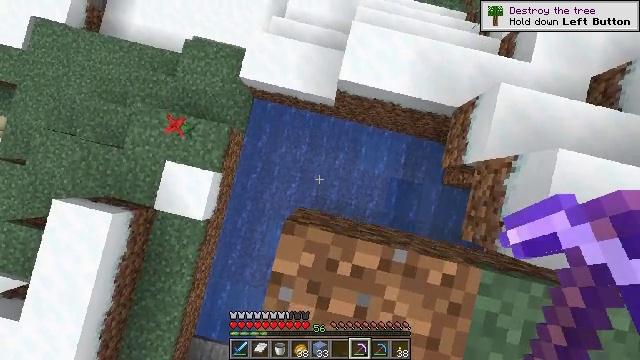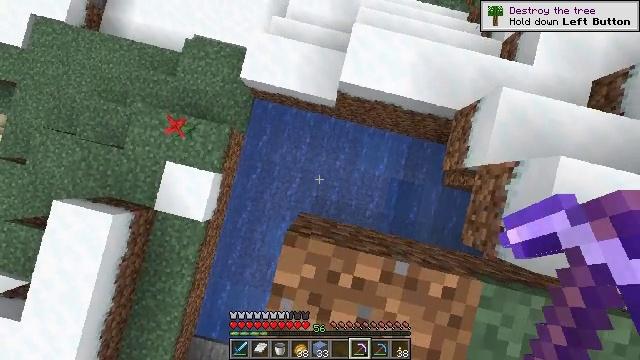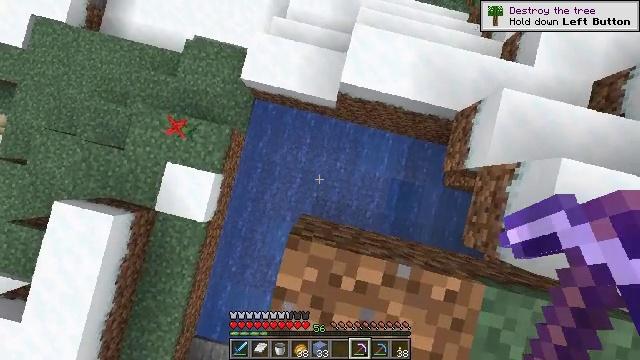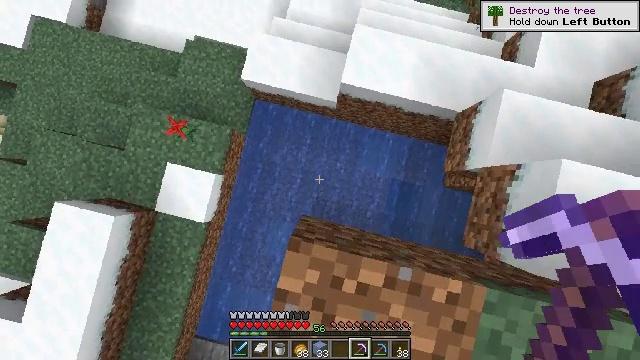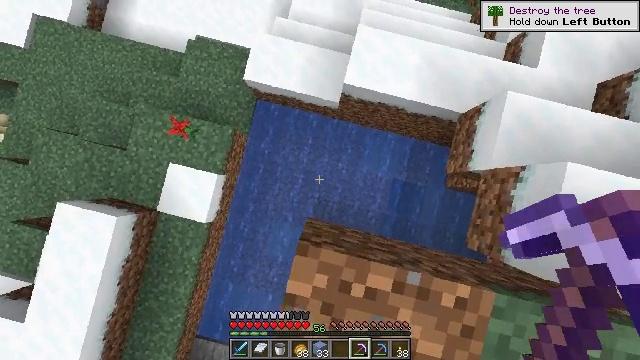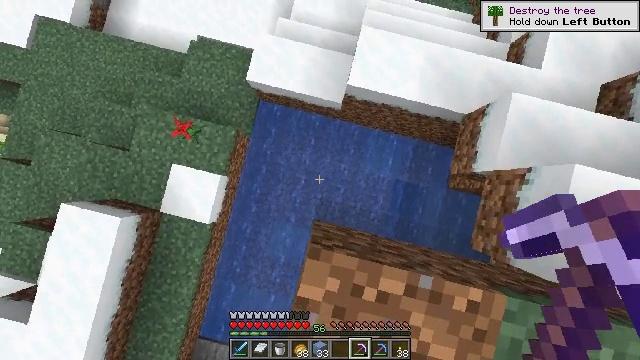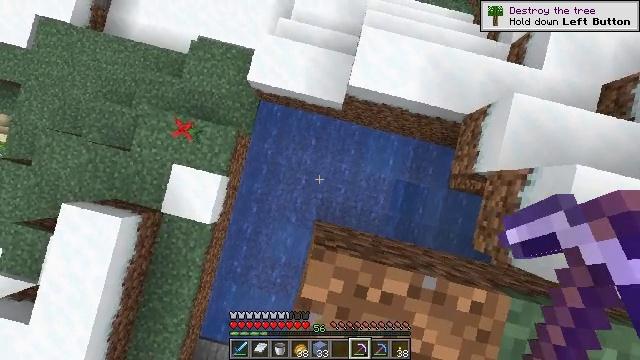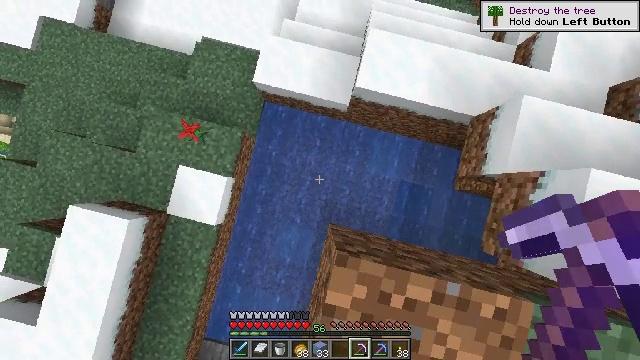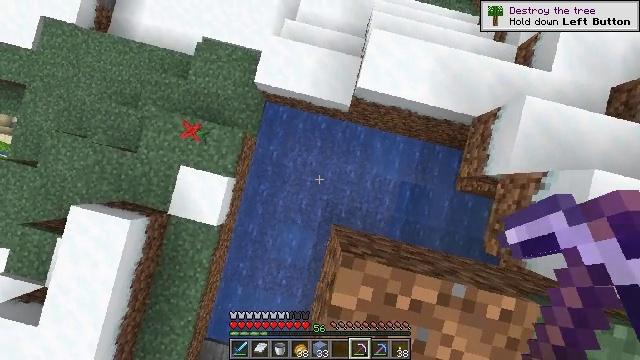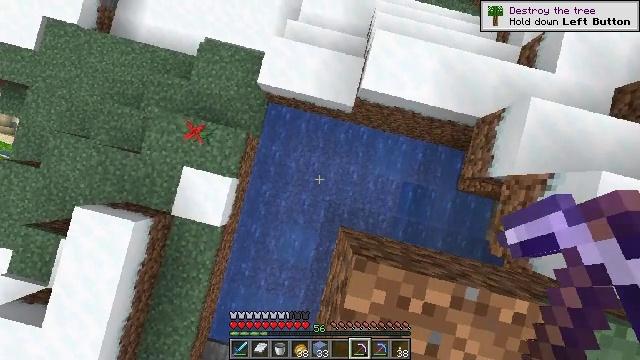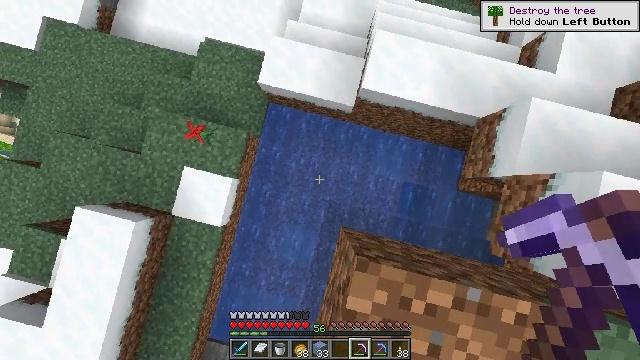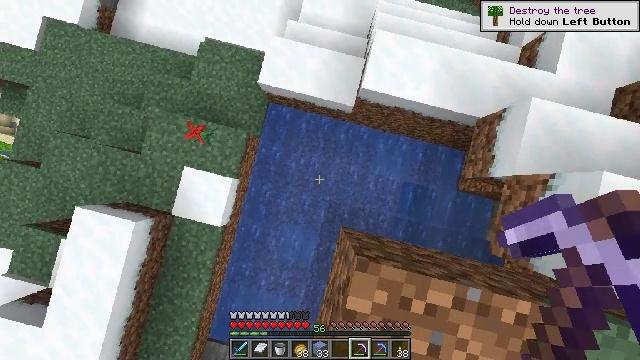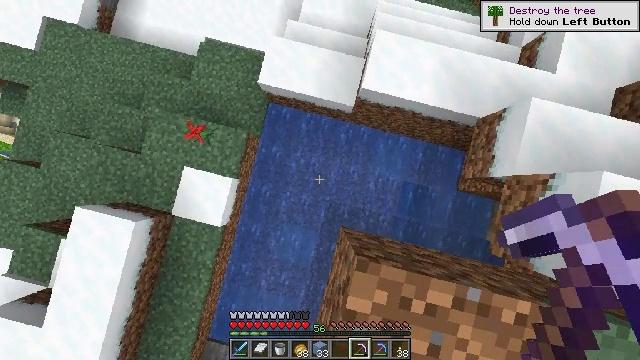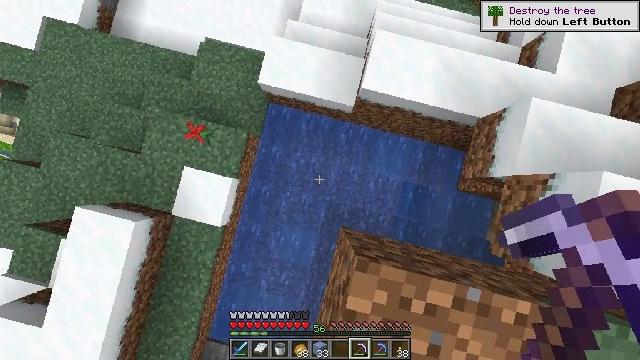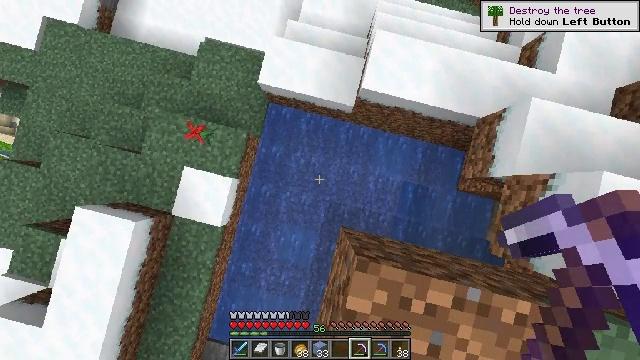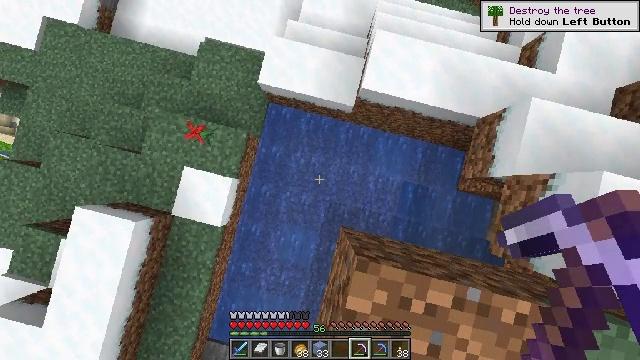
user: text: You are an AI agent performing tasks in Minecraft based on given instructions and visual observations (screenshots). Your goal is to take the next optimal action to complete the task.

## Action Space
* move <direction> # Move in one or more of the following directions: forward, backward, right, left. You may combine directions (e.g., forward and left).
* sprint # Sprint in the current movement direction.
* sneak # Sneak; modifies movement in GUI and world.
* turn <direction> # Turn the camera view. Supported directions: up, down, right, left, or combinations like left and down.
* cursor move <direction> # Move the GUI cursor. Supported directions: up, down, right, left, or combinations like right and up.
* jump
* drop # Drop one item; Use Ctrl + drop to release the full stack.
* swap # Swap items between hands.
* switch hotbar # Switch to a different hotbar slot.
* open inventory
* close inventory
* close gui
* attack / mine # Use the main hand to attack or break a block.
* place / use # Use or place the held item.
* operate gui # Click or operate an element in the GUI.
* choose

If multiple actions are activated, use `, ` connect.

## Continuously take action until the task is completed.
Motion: motion action
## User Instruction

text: Gather ice for building or crafting.
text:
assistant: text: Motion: move forward, sneak
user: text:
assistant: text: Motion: move forward, sneak
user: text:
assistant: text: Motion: move forward, sneak
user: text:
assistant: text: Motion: move forward and move left, sneak
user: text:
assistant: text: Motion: move forward and move left, sneak
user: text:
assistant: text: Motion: move forward and move left, sneak
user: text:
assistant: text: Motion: move forward and move left, sneak
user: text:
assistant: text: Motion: move forward and move left, sneak
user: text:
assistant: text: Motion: move forward and move left, sneak
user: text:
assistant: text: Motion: move forward and move left, sneak
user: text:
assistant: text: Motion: move forward and move left, sneak
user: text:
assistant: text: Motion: move forward and move left, sneak
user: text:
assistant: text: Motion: move forward and move left, sneak
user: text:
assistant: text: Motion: move forward and move left, sneak
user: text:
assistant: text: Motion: move forward and move left, sneak
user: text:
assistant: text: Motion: move forward and move left, sneak
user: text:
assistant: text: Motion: move forward, sneak
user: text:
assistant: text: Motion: move forward, sneak
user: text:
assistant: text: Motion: move forward, sneak
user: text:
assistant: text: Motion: move forward, sneak
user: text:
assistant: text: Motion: move forward, sneak
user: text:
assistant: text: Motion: move forward, sneak
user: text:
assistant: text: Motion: move forward, sneak
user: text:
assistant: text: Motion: move forward, sneak
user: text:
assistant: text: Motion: move forward, sneak
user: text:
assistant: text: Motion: move forward, sneak
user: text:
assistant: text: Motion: sneak
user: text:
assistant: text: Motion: sneak
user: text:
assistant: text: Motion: sneak
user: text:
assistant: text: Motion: sneak